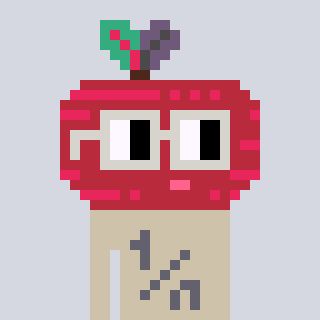
a pixel art character with square light gray glasses, a beet-shaped head and a bege-colored body on a cool background